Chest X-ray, AP view. Patient: 16 years old, sex M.
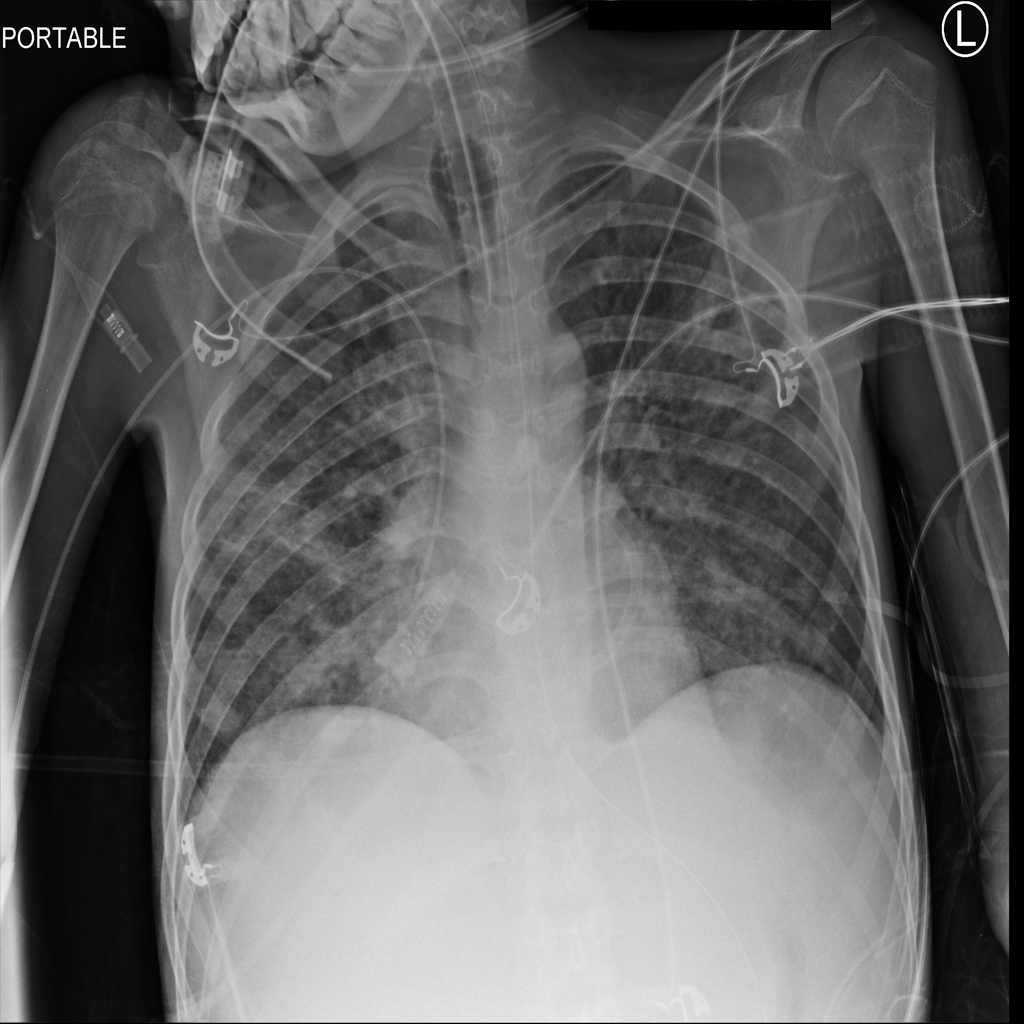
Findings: Consolidation, Effusion